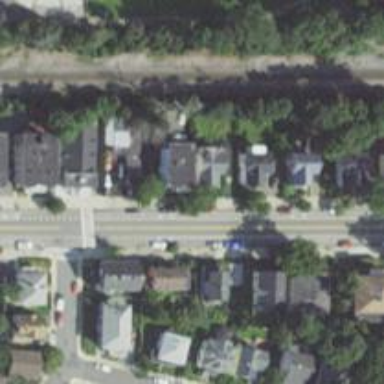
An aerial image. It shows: Residential area with tertiary asphalt road.